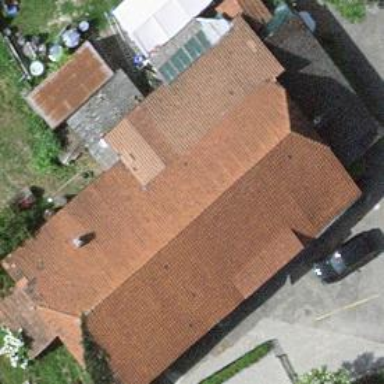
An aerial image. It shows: Barn.